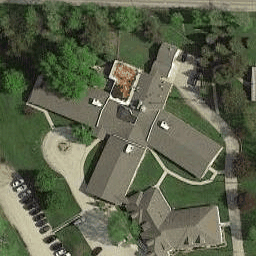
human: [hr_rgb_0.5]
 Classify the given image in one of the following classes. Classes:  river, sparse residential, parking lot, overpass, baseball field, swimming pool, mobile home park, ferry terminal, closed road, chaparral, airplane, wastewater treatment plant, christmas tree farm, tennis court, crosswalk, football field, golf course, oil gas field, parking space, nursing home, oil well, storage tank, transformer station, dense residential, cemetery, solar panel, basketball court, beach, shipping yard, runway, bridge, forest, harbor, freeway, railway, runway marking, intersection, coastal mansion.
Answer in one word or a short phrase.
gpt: nursing home